Question: Just to give a background, our web application involves connecting to a network camera stream.
Now the camera has an option for security, so we set up a password for its 'root' account. So whenever we connect to the web page, we see this prompt:

I need an automatic authentication script or code, preferably Javascript, to solve this problem.
I was trying to use XMLHttpObject.open() because the last two parameters that it asks is for username and password, and thought it might work but it's not working.
This is the code:
'''
var xmlHttp = new XMLHttpRequest();
xmlHttp.open( "POST", "http://192.168.16.140/video.mjpg", true, "root", "password");
xmlHttp.send( null );
'''
I also think this info might help you guys figure out what I wanted.
I've created a C application prior to this web application that uses libcurl to connect to the said camera. Using
'''
curl_easy_setopt(preset, CURLOPT_USERPWD, "username:password");
'''
along with the other stuffs there I was able to connect to the camera and retrieve a screenshot. I want something similar to this, but preferably in Javascript form. I also want to understand how the libcurl command works.
I hope I can resolve this real soon and if there ever was a quick google search fix for this then I guess I'm not that much of a google ninja.
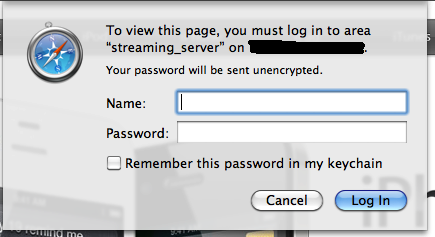
Answer: I solved the problem, but I think this is not it.
It is very unsafe.
What I did was add the authentication to the URL:
'''
http://user:pass@ipaddress/video.mjpg
'''
On the src parameter of the img tag that I created.
If anyone has an alternative solution please do give some.
Thank you very much.